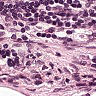
Metastatic tissue present: no